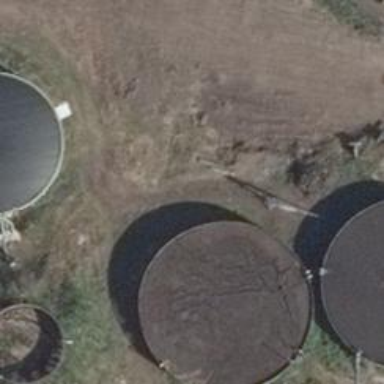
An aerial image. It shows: Storage tank with man-made structure.